Question: I have a pair of Spinners that work exactly as intended, but when I put a drawable on them, the text just dissapears. Here is the XML of both the Layout and the Drawable. The only problem here is that the drawable does not let the text show up.
ttd_list.xml
'''
<?xml version="1.0" encoding="utf-8"?>
<LinearLayout xmlns:android="http://schemas.android.com/apk/res/android"
android:layout_width="match_parent"
android:layout_height="wrap_content"
android:orientation="vertical" >
<include
android:id="@+id/include1"
android:layout_width="match_parent"
android:layout_height="wrap_content"
layout="@layout/action_bar" />
<LinearLayout
android:id="@+id/ll1"
android:layout_width="match_parent"
android:layout_height="wrap_content"
android:orientation="vertical" android:background="@color/gray">
<RelativeLayout
android:id="@+id/relativeLayout1"
android:layout_width="match_parent"
android:layout_height="wrap_content"
android:descendantFocusability="beforeDescendants"
android:focusableInTouchMode="true"
android:paddingBottom="8dip" >
<AutoCompleteTextView
android:id="@+id/autoCompleteThingsToDo"
android:layout_width="wrap_content"
android:layout_height="wrap_content"
android:layout_alignParentLeft="true"
android:layout_marginTop="8dip"
android:layout_toLeftOf="@+id/buttonSearchThingsToDo"
android:textColor="#000000" >
</AutoCompleteTextView>
<Button
android:id="@+id/buttonSearchThingsToDo"
style="@style/StandardButton"
android:layout_width="wrap_content"
android:layout_height="wrap_content"
android:layout_alignParentRight="true"
android:layout_alignTop="@+id/autoCompleteThingsToDo"
android:text="@string/search" />
</RelativeLayout>
<TableRow
android:id="@+id/tableRow1"
android:layout_width="match_parent"
android:layout_height="wrap_content"
android:paddingBottom="8dip" >
<Spinner
android:id="@+id/spinnerCategories"
android:layout_width="0dp"
android:layout_height="wrap_content"
android:layout_weight="1"
android:background="@drawable/spinner_filters" />
<View
android:layout_width="10dip"
android:layout_height="match_parent" />
<Spinner
android:id="@+id/spinnerSortOrder"
android:layout_width="0dp"
android:layout_height="wrap_content"
android:layout_weight="1"
android:background="@drawable/spinner_filters" />
</TableRow>
</LinearLayout>
<ListView
android:id="@+id/listViewThingsToDo"
android:layout_width="match_parent"
android:layout_height="0dip"
android:layout_weight="1" >
</ListView>
'''
spinner_filters.xml
'''
<?xml version="1.0" encoding="utf-8"?>
<selector xmlns:android="http://schemas.android.com/apk/res/android">
<item android:drawable="@drawable/spinnerbg" android:state_pressed="true"><shape>
<solid android:color="@color/blue" />
<stroke android:color="@color/blue" />
<corners android:radius="3dp" />
</shape></item>
<item android:drawable="@drawable/spinnerbg" ><shape>
<solid android:color="#<PHONE>" />
<corners android:radius="3dp" />
</shape></item>
</selector>
'''
spinnerbg.9.png:

Any idea on why doesn't the text show up?
EDIT: OK, already solved it. The problem lied in the 9.png file, it wasn't designed properly.
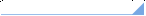
Answer: The text inside may be in white color. Try to change the color of your background, to be sure...